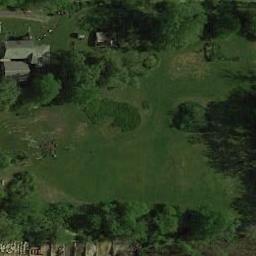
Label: meadow